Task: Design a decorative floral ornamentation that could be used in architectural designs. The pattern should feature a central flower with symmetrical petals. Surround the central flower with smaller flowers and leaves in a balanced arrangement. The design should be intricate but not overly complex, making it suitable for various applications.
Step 1683:
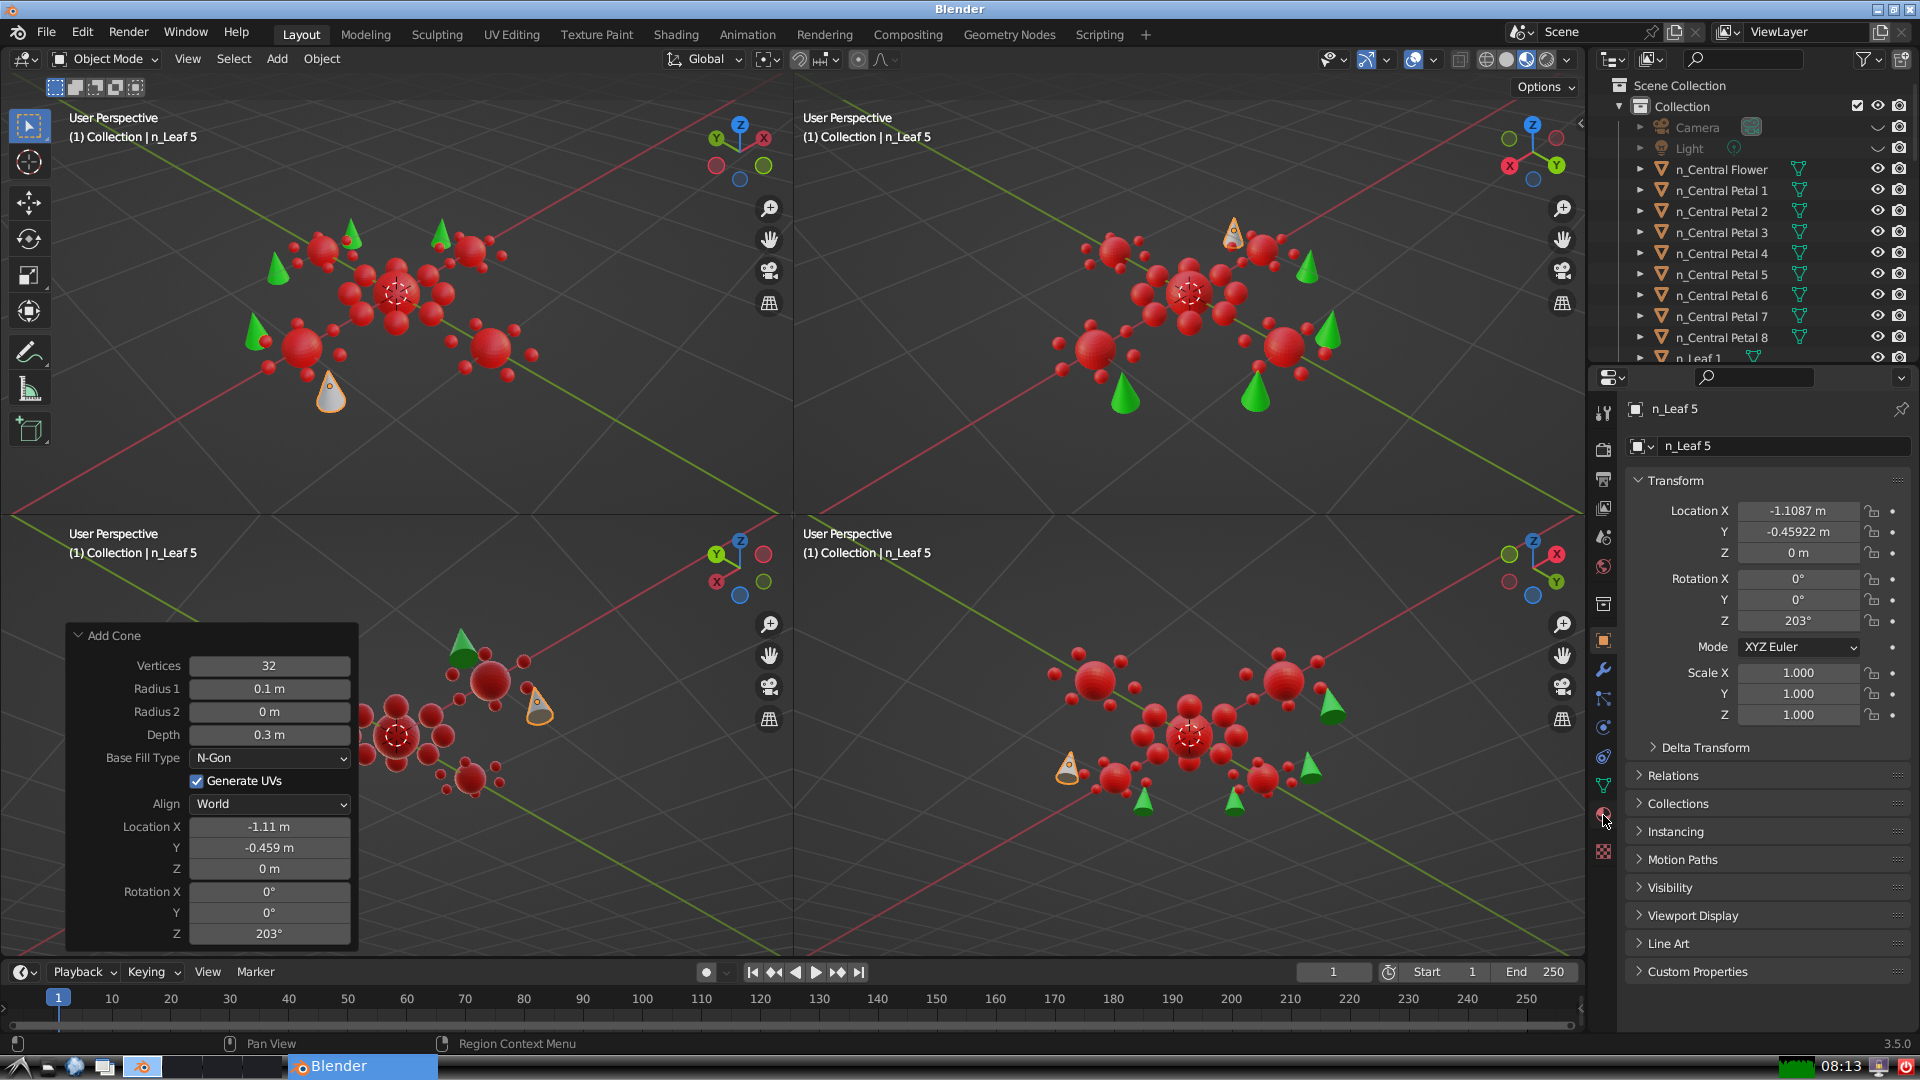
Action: click: no